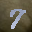
Label: 7